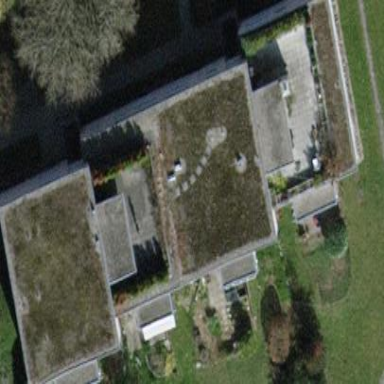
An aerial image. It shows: Apartment building with flat roof.